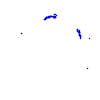
Particle: kaon